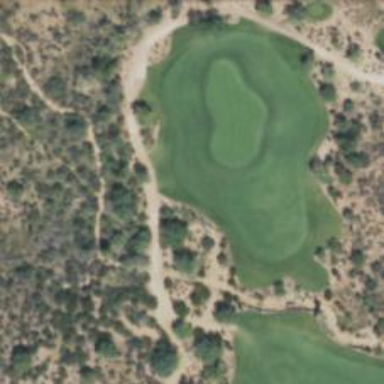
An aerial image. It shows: Golf fairway in the image.